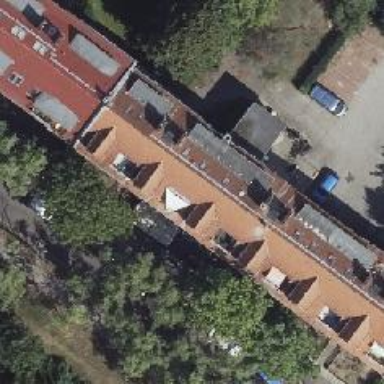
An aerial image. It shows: Half-hipped roof shape on the apartments building.